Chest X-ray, AP view. Patient: 22 years old, sex F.
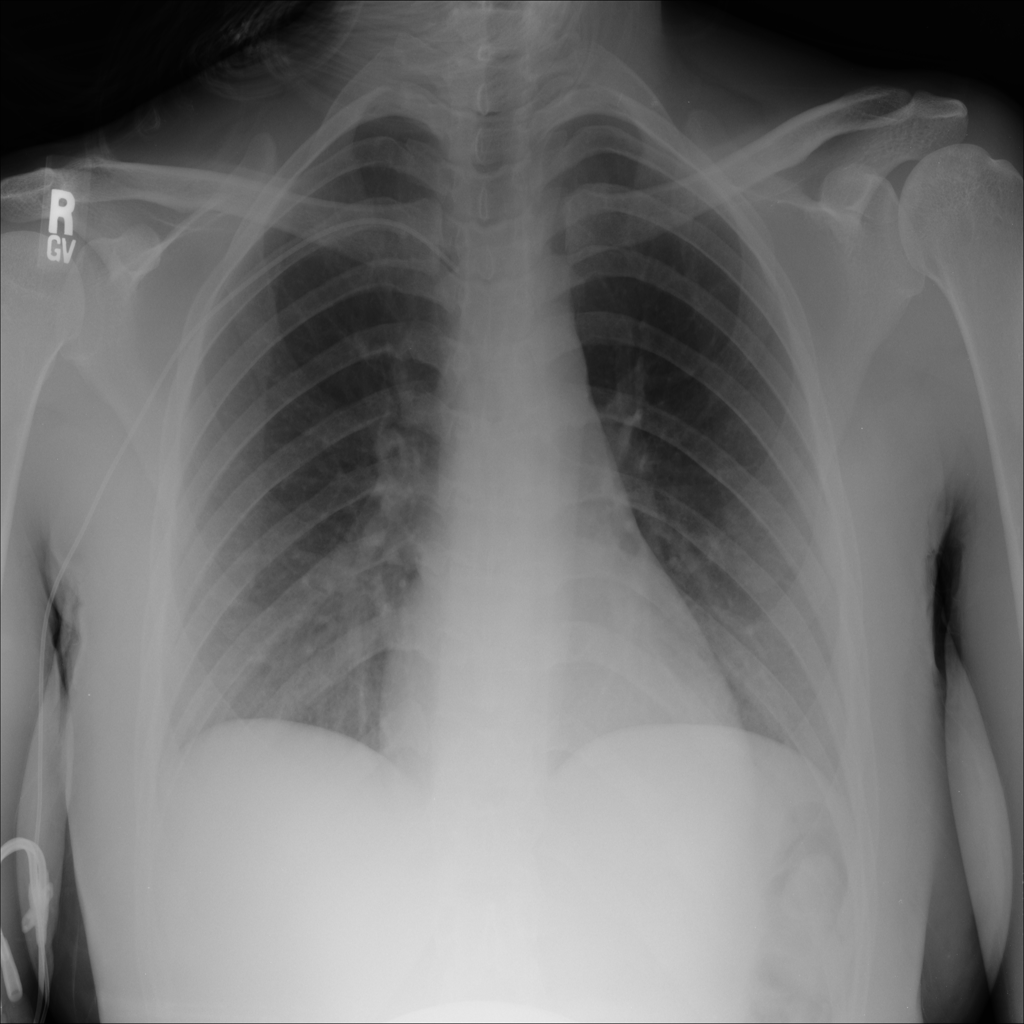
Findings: No Finding